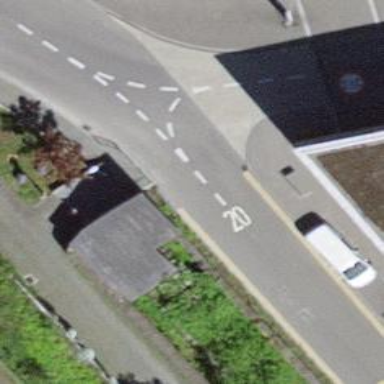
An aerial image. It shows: Marked road crossing with visible markings.